Question: I am trying to create a very simple WDM driver in Visual Studio 2013.
I have successfully provisioned a virtual pc running win7 sp1 x86 on a wmware machine using serial port.
Now that i want to debug the driver, i get the error :
> Driver Testing an error occurred deploying the driver(s) in the solution : The system can not find the file specified.
What is the cause here and how can i solve this problem?

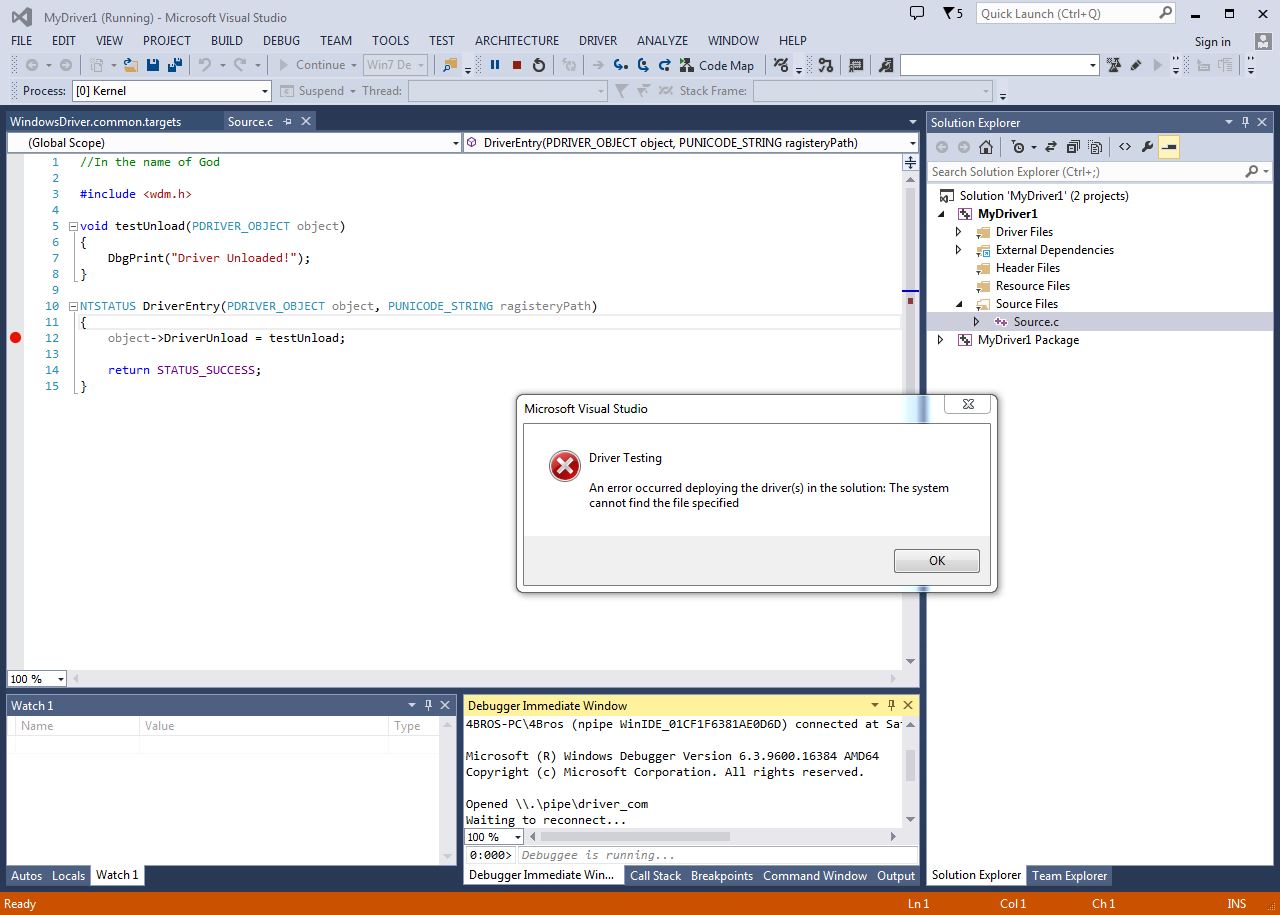
Answer: You need to select MyDriver1 Package as a startup project.